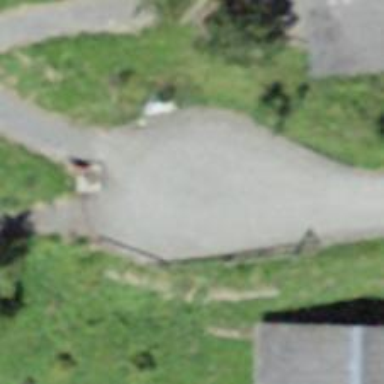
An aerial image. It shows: Turning circle on the road.